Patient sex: F
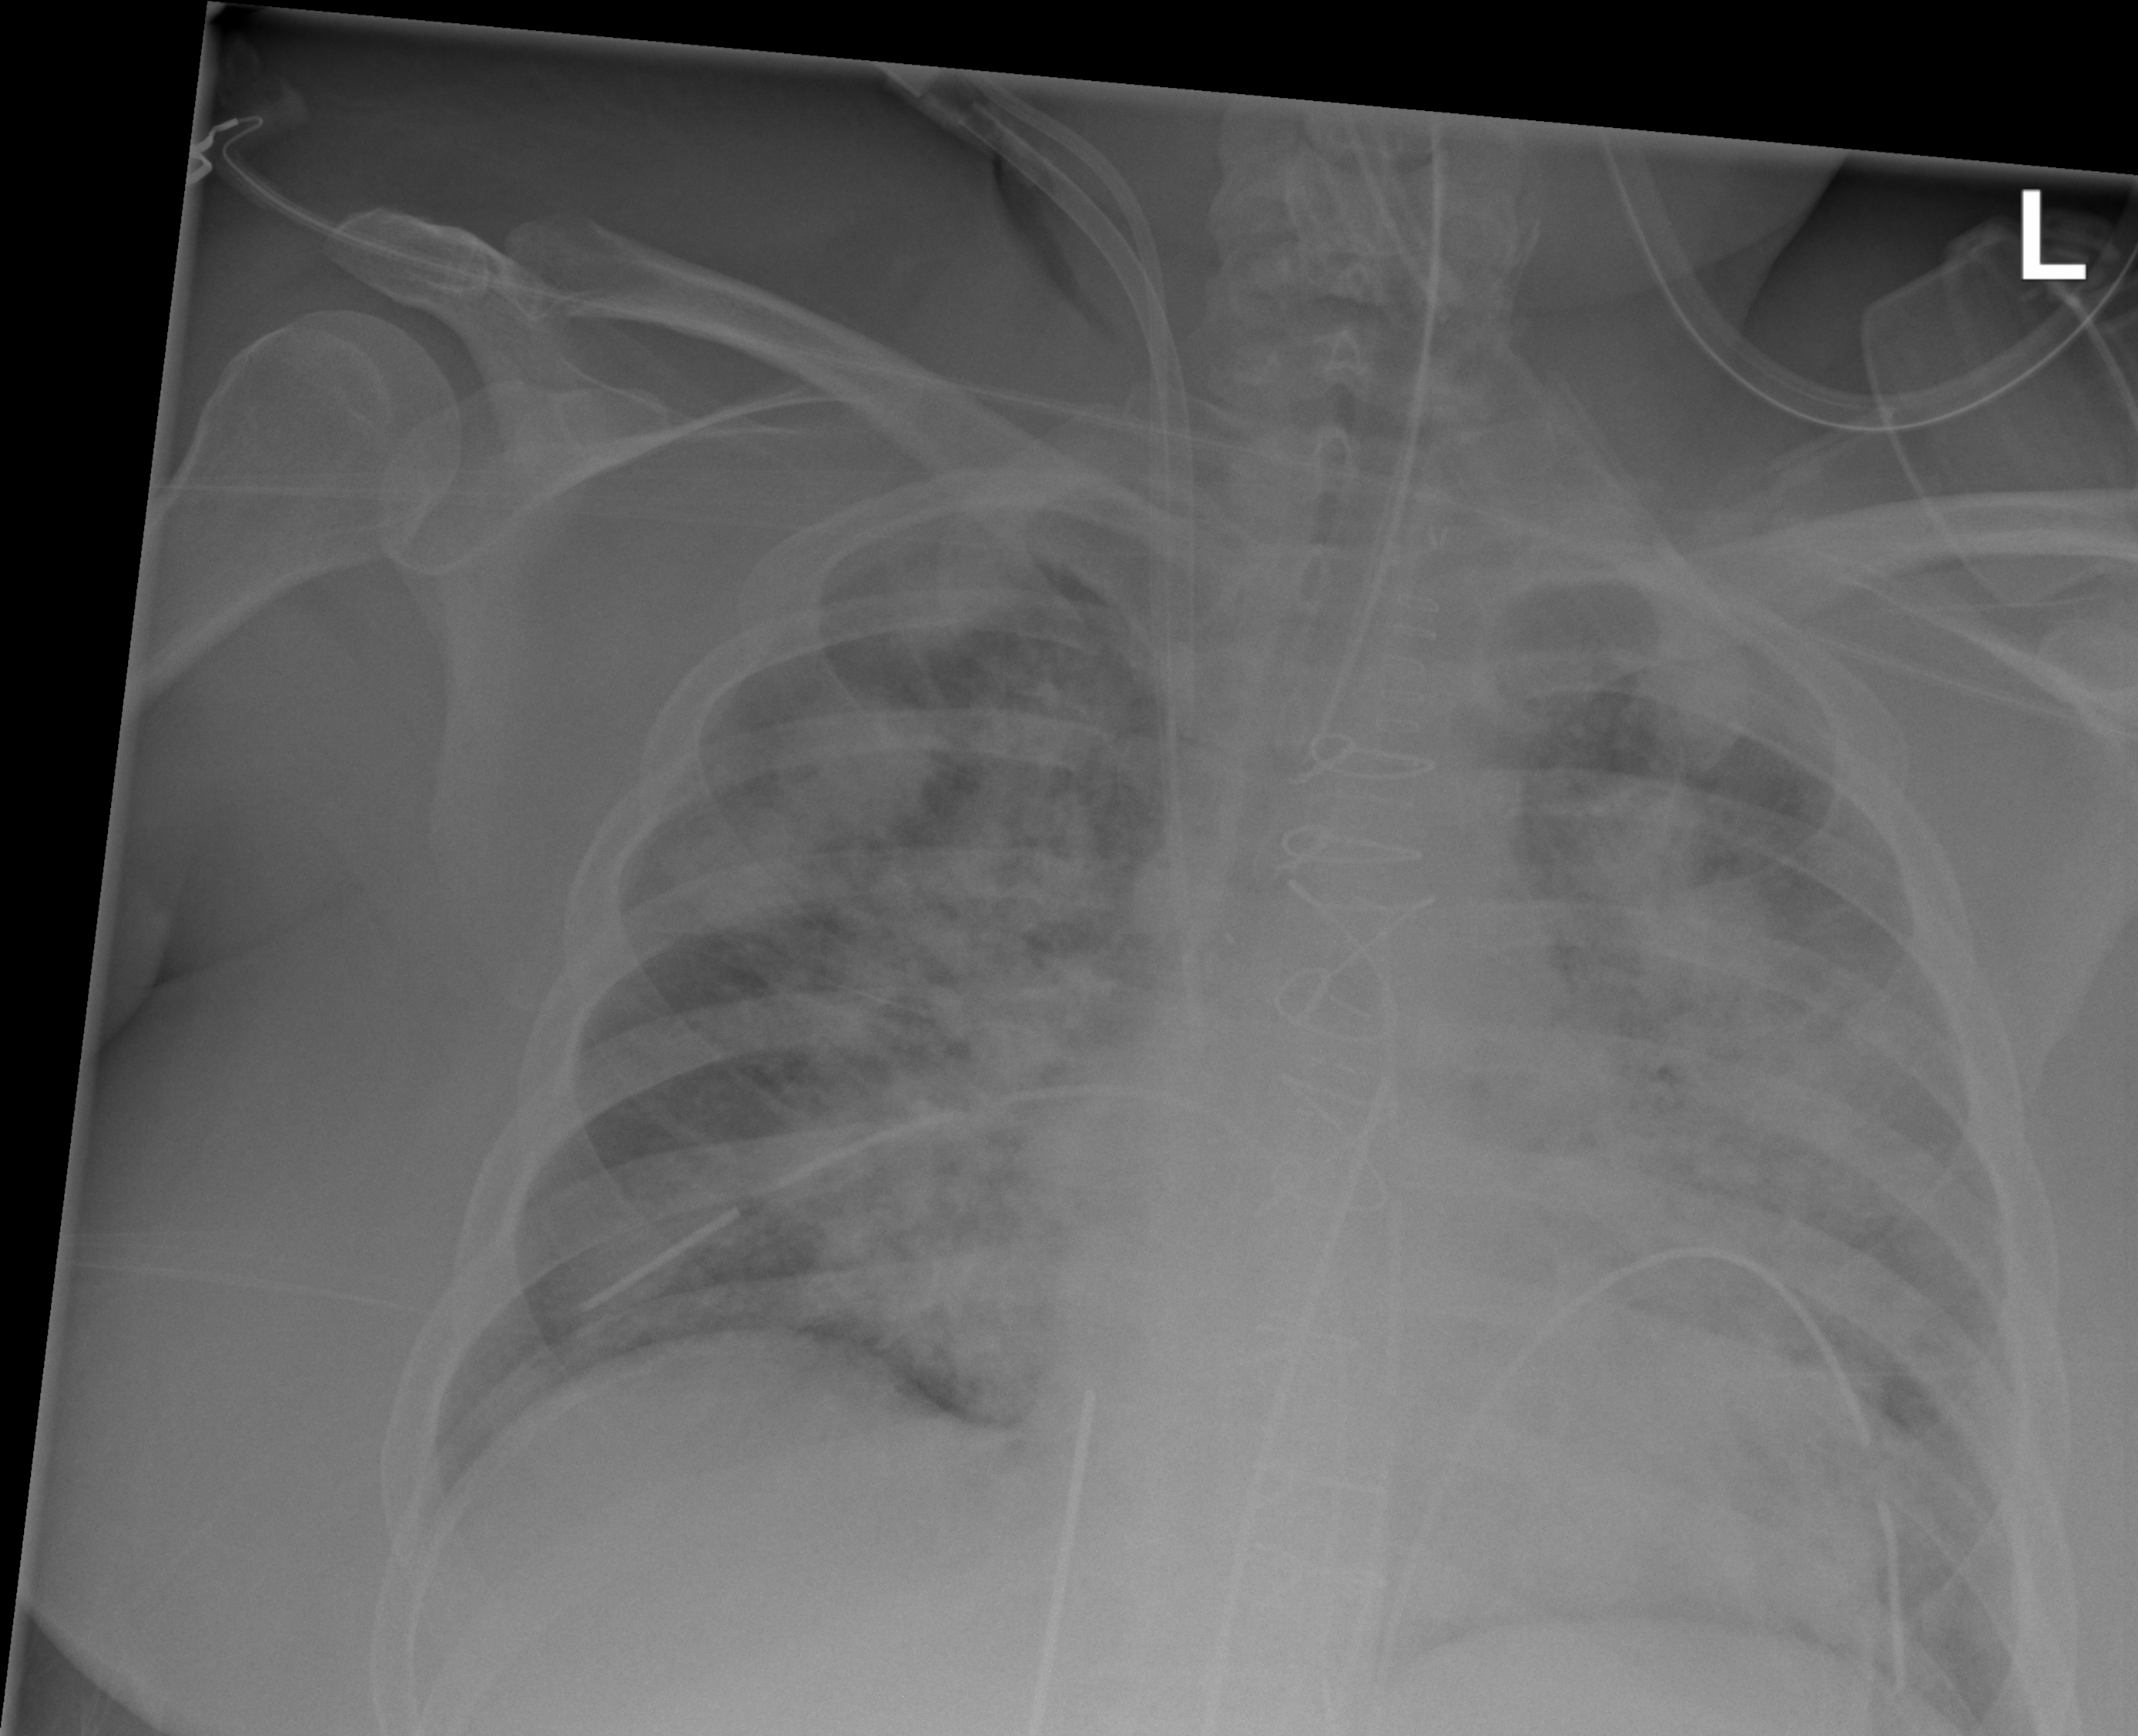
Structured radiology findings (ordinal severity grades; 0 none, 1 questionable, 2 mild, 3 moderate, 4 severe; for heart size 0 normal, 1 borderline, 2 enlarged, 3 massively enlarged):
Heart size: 2
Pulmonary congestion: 3
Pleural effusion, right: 0
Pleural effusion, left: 0
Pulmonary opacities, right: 3
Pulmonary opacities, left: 3
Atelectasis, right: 2
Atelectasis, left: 2